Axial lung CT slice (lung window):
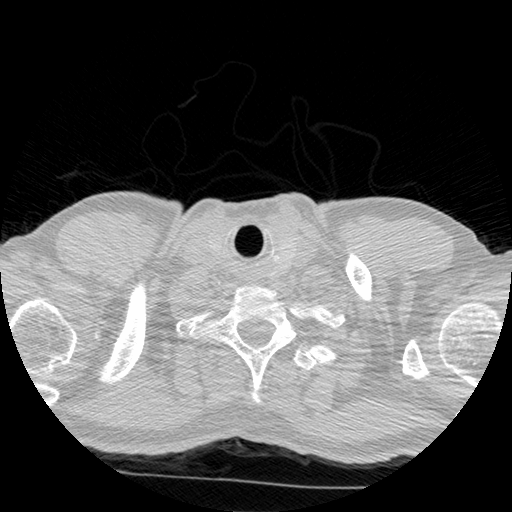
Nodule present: no